Interaction volume radius: 5 \u00c5
Interaction volume height: 10 \u00c5
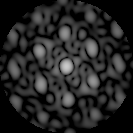
Disorder parameter: 0.5192